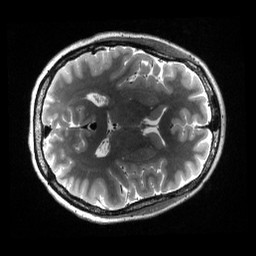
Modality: T2w
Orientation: axial
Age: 38
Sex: female
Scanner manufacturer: siemens
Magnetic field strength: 3 T
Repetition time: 3.2 s
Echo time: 0.563 s